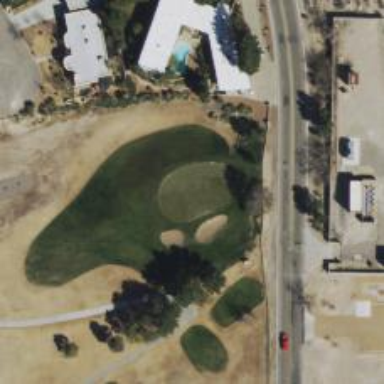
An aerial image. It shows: Golf hole.